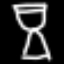
Label: hourglass